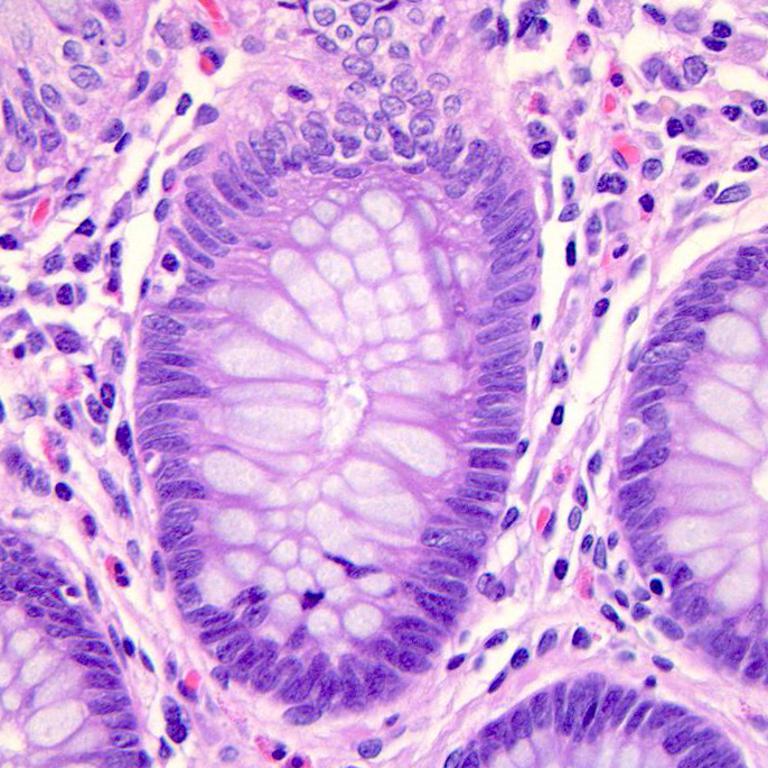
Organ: colon
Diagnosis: benign